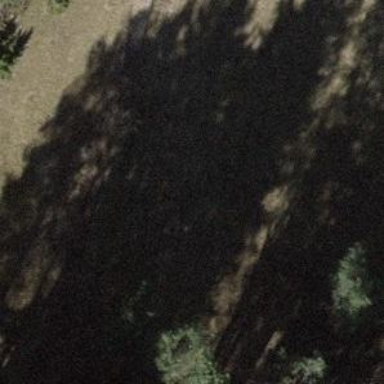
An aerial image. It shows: Path with woodchips surface.